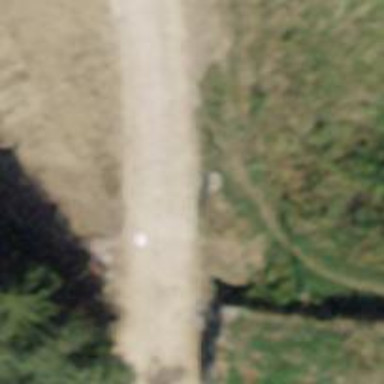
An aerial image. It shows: Guidepost supported by pole.